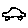
Label: car